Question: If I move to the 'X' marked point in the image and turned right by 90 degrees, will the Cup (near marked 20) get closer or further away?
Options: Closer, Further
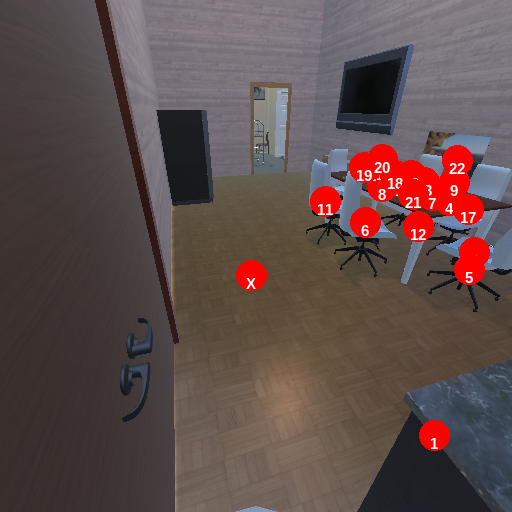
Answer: Closer